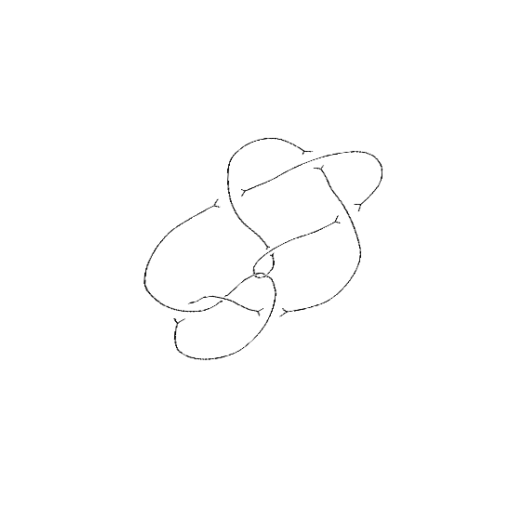
Crossing number: 9